Interaction volume radius: 5 \u00c5
Interaction volume height: 10 \u00c5
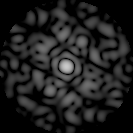
Disorder parameter: 0.8346